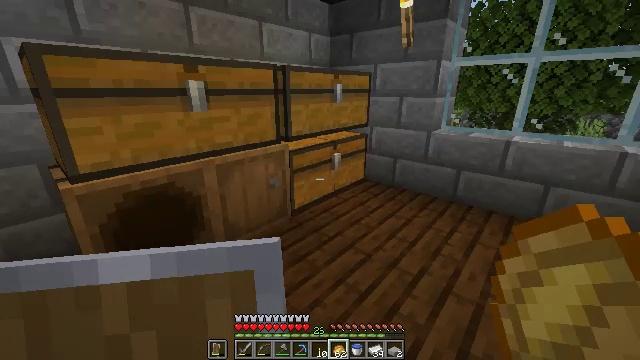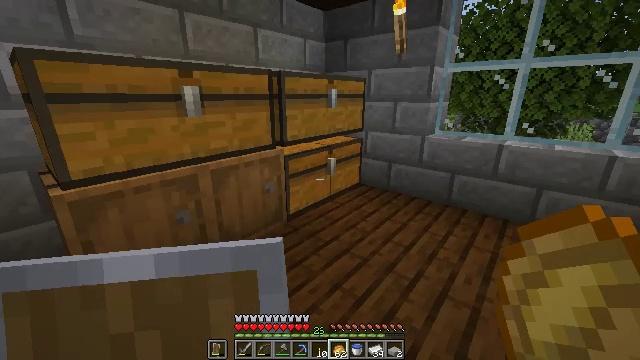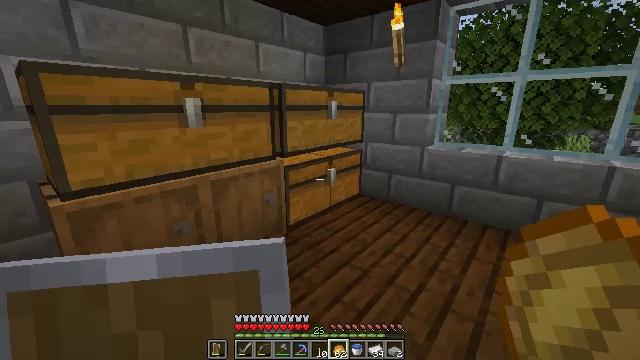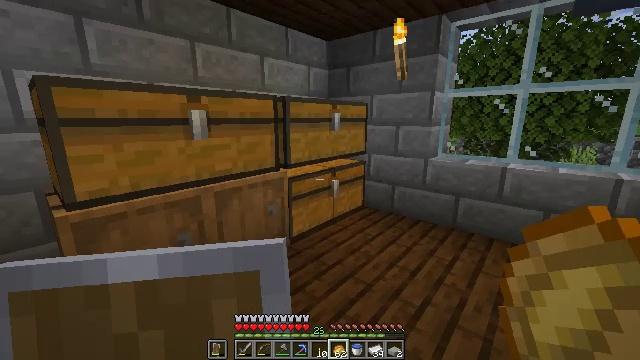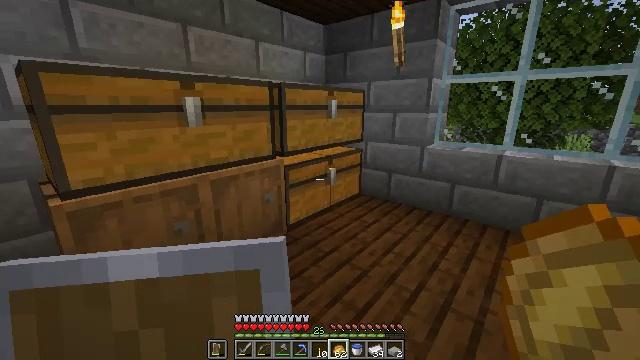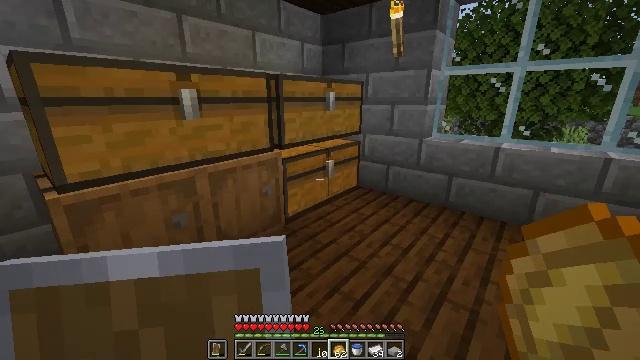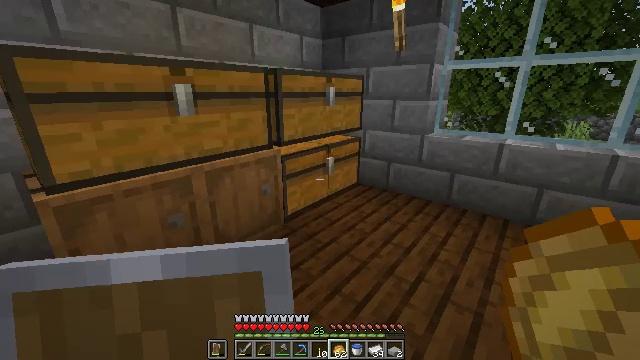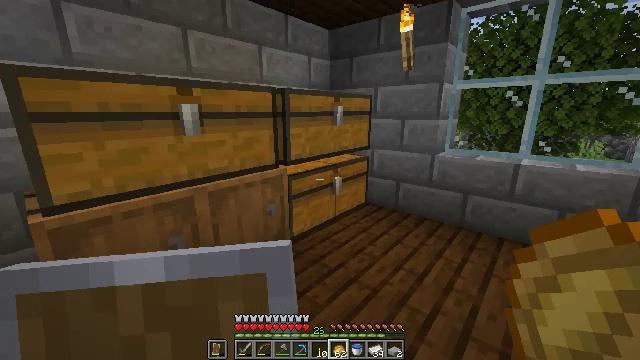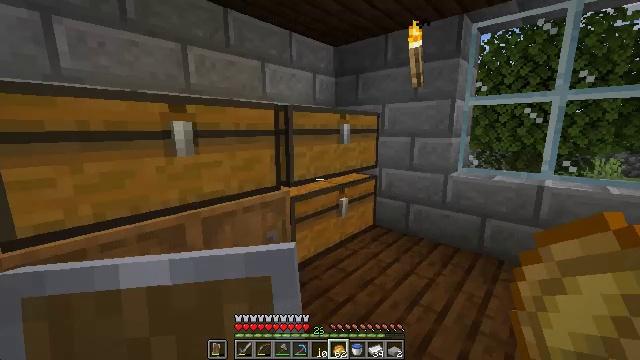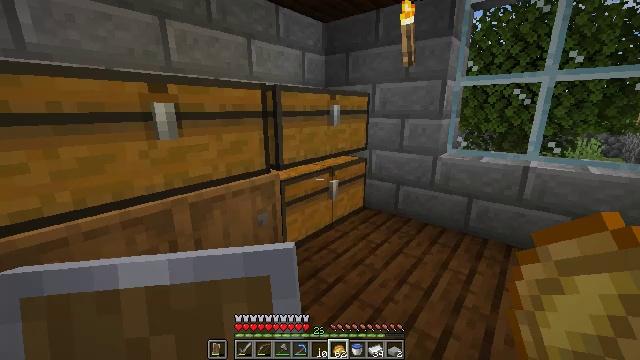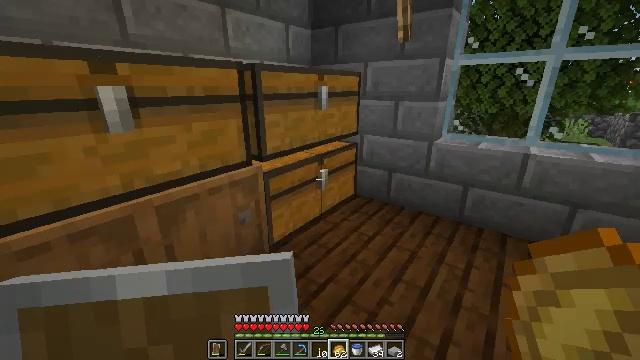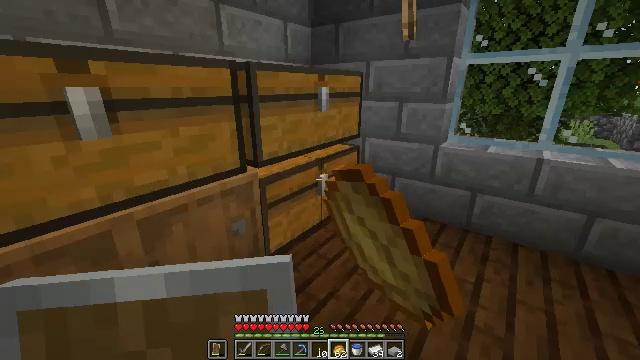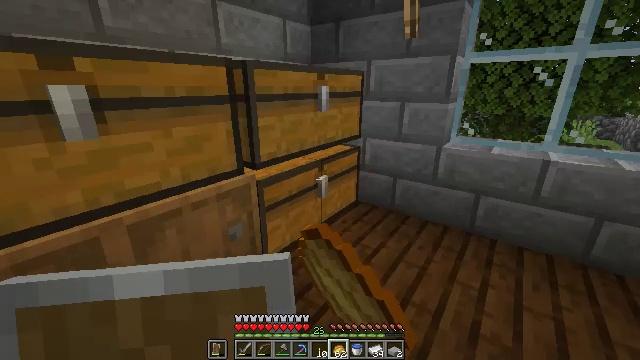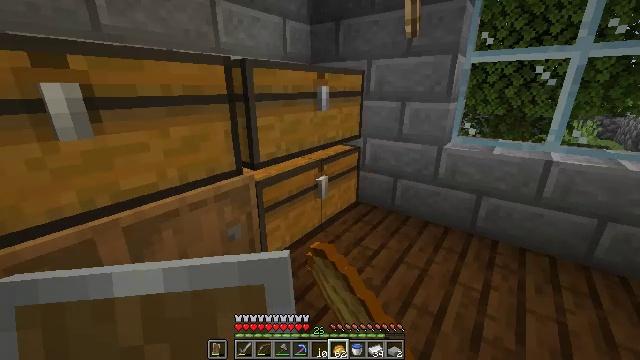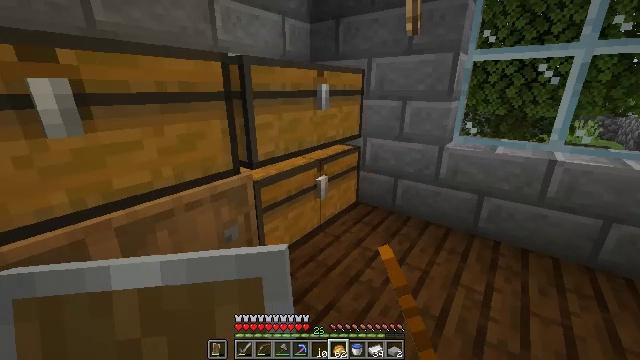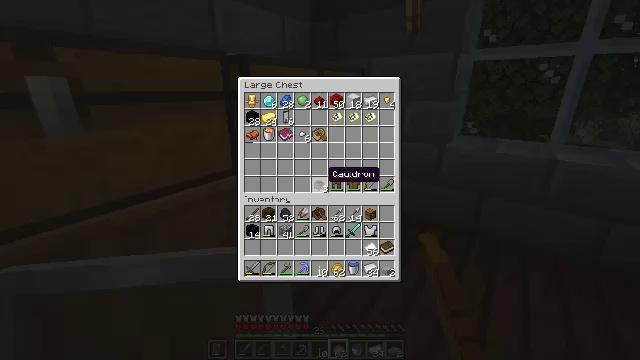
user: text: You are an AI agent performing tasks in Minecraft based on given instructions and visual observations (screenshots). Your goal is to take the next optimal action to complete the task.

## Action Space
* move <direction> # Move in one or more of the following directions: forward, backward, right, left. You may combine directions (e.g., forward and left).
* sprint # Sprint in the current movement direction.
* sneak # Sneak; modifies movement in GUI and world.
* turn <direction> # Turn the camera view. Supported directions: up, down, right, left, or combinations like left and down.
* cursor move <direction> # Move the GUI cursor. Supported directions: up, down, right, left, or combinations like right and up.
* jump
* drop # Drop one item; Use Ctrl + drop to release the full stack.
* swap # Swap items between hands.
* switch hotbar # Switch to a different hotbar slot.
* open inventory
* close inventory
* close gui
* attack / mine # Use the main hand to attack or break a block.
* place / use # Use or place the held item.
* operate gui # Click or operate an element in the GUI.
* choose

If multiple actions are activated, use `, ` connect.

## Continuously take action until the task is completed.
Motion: motion action
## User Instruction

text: Use a crafting table to craft the armor stand.
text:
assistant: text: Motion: turn right and up
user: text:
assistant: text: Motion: turn up
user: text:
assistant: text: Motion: turn up
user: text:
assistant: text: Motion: turn down
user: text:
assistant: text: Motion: turn down
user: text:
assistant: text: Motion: move forward, turn down
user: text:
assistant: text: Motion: move forward, turn left and up
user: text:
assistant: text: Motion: move forward, turn up
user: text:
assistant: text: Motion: move forward, turn right and down
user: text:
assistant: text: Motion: move forward, turn right and down, use / place
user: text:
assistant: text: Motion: use / place
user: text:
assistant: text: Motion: no_op
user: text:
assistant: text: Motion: no_op
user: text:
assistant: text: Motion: no_op
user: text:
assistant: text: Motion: no_op
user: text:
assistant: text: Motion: sneak
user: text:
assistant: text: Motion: sneak
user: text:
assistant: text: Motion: sneak, turn right and down
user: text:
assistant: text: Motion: sneak, turn right and down
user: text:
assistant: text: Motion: sneak, turn down
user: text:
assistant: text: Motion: sneak
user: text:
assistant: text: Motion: sneak
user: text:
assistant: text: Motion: sneak, turn down
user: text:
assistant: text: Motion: sneak, turn down
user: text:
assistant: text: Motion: sneak
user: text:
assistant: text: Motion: sneak, attack / mine
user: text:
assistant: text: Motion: sneak
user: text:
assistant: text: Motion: sneak
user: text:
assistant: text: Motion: turn left and up
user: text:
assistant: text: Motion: no_op